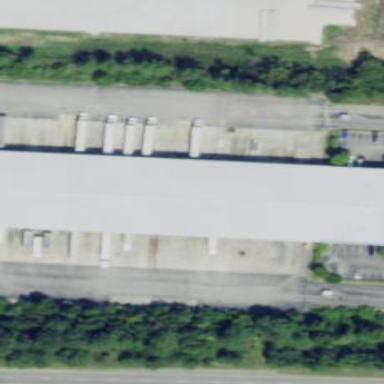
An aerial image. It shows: Post depot.